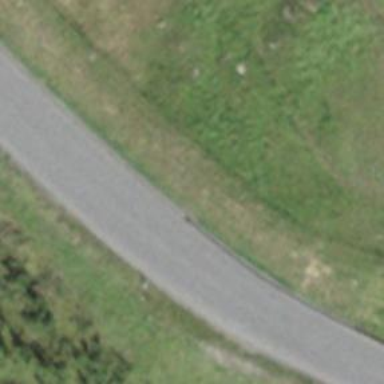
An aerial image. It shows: Tertiary road.